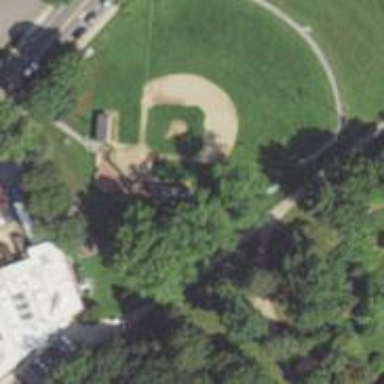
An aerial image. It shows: Baseball pitch for leisure land.